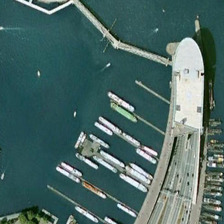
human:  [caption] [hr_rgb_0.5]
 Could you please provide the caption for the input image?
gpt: some boats are in a port near several green trees .

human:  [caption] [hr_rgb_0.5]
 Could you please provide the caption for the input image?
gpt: some boats are in a port near several green trees .

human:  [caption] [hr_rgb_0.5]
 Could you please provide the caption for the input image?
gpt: some boats are in a port near several green trees .

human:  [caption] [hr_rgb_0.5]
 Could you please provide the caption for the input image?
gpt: some boats are in a port near several green trees .